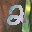
Label: 2